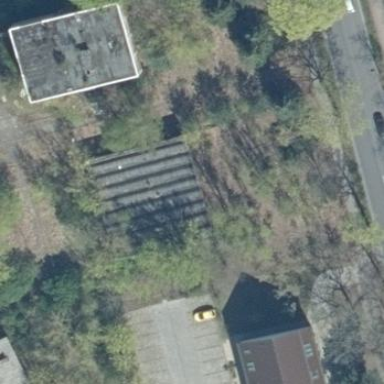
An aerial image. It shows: Ruins of building.